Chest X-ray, PA view. Patient: 79 years old, sex F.
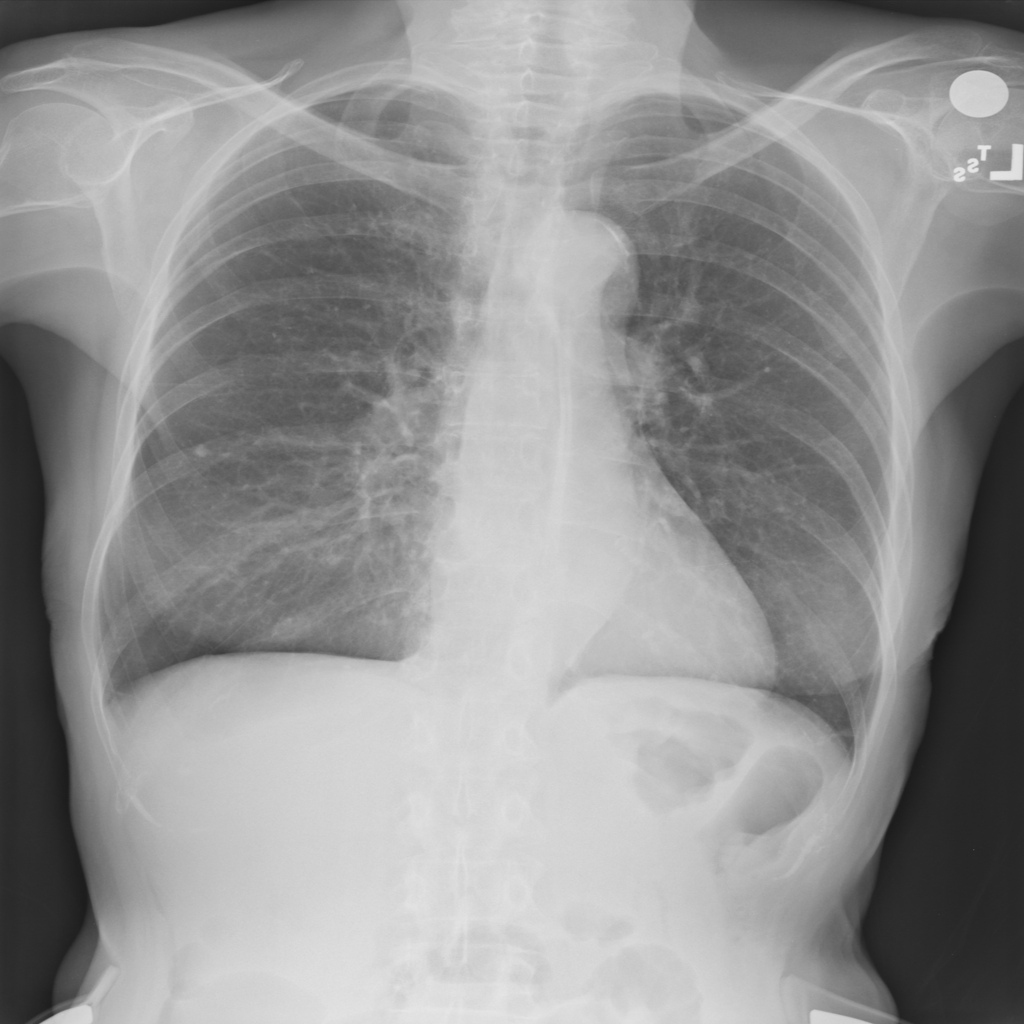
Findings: Nodule